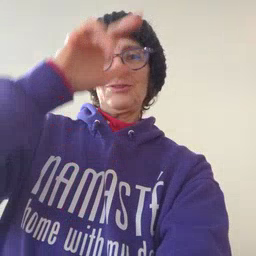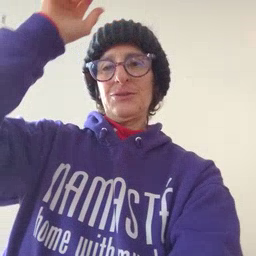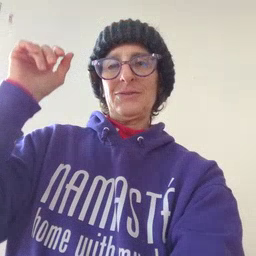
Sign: stairs